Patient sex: M
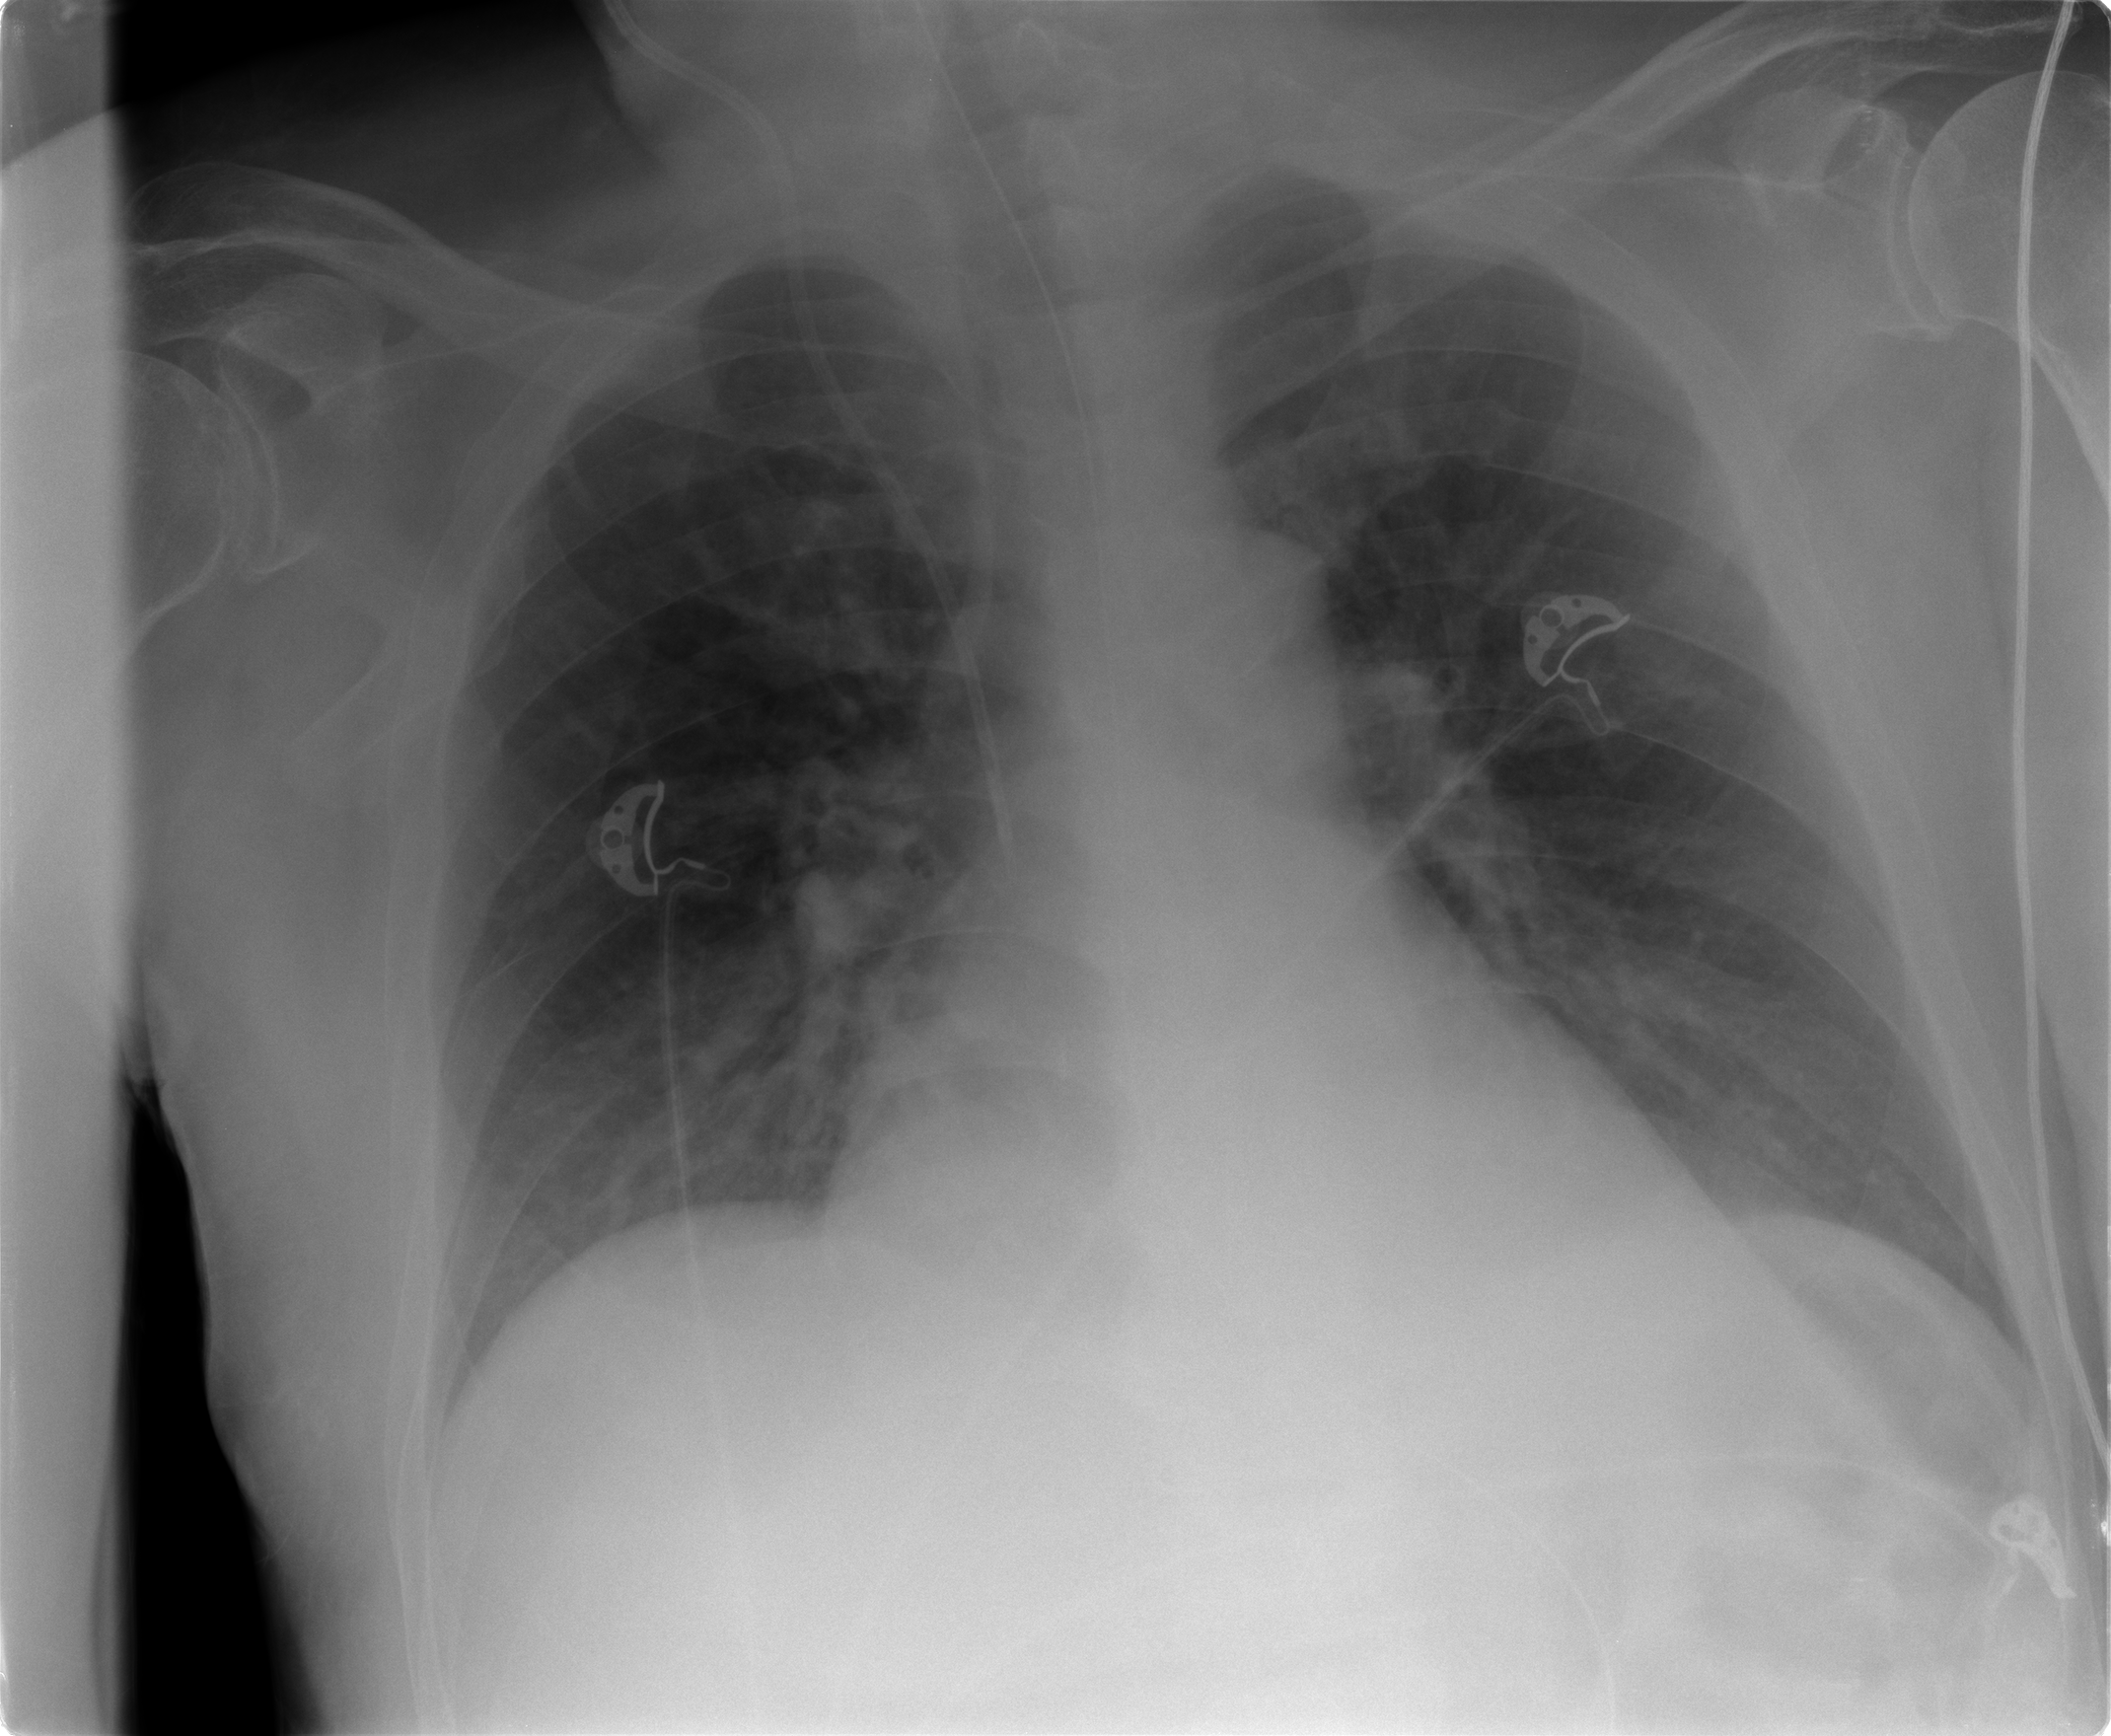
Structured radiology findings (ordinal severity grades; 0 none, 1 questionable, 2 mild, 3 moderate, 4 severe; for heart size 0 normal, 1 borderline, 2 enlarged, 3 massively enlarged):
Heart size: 0
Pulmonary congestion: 0
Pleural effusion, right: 0
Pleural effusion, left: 1
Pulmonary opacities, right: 0
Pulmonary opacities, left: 0
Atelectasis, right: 2
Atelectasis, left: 0